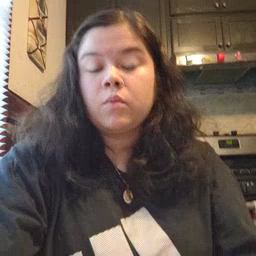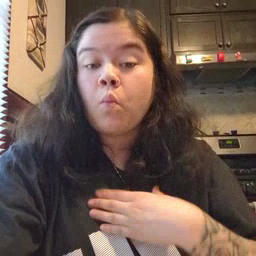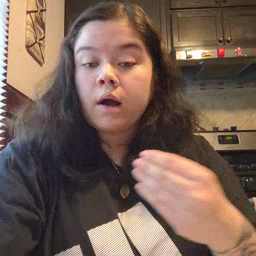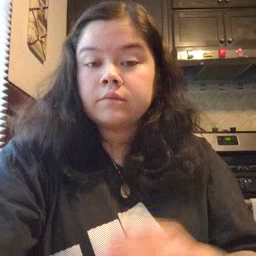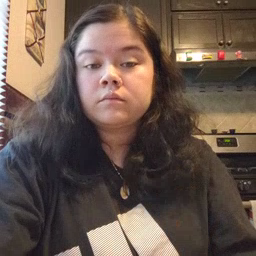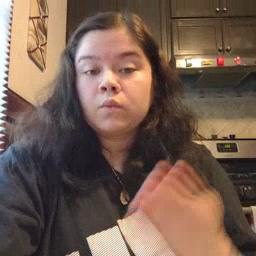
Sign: white